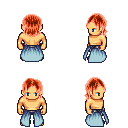
a pixel art fantasy rpg character, male body template, human, tanned skin, overskirt, metal pants, red long bangs hairstyle, black shoes, four views (front, back, left, right), 2x2 character sprite sheet, small pixel art, hard edges, no anti-aliasing